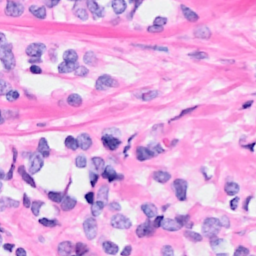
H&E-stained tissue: Breast